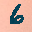
Label: 6